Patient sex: M
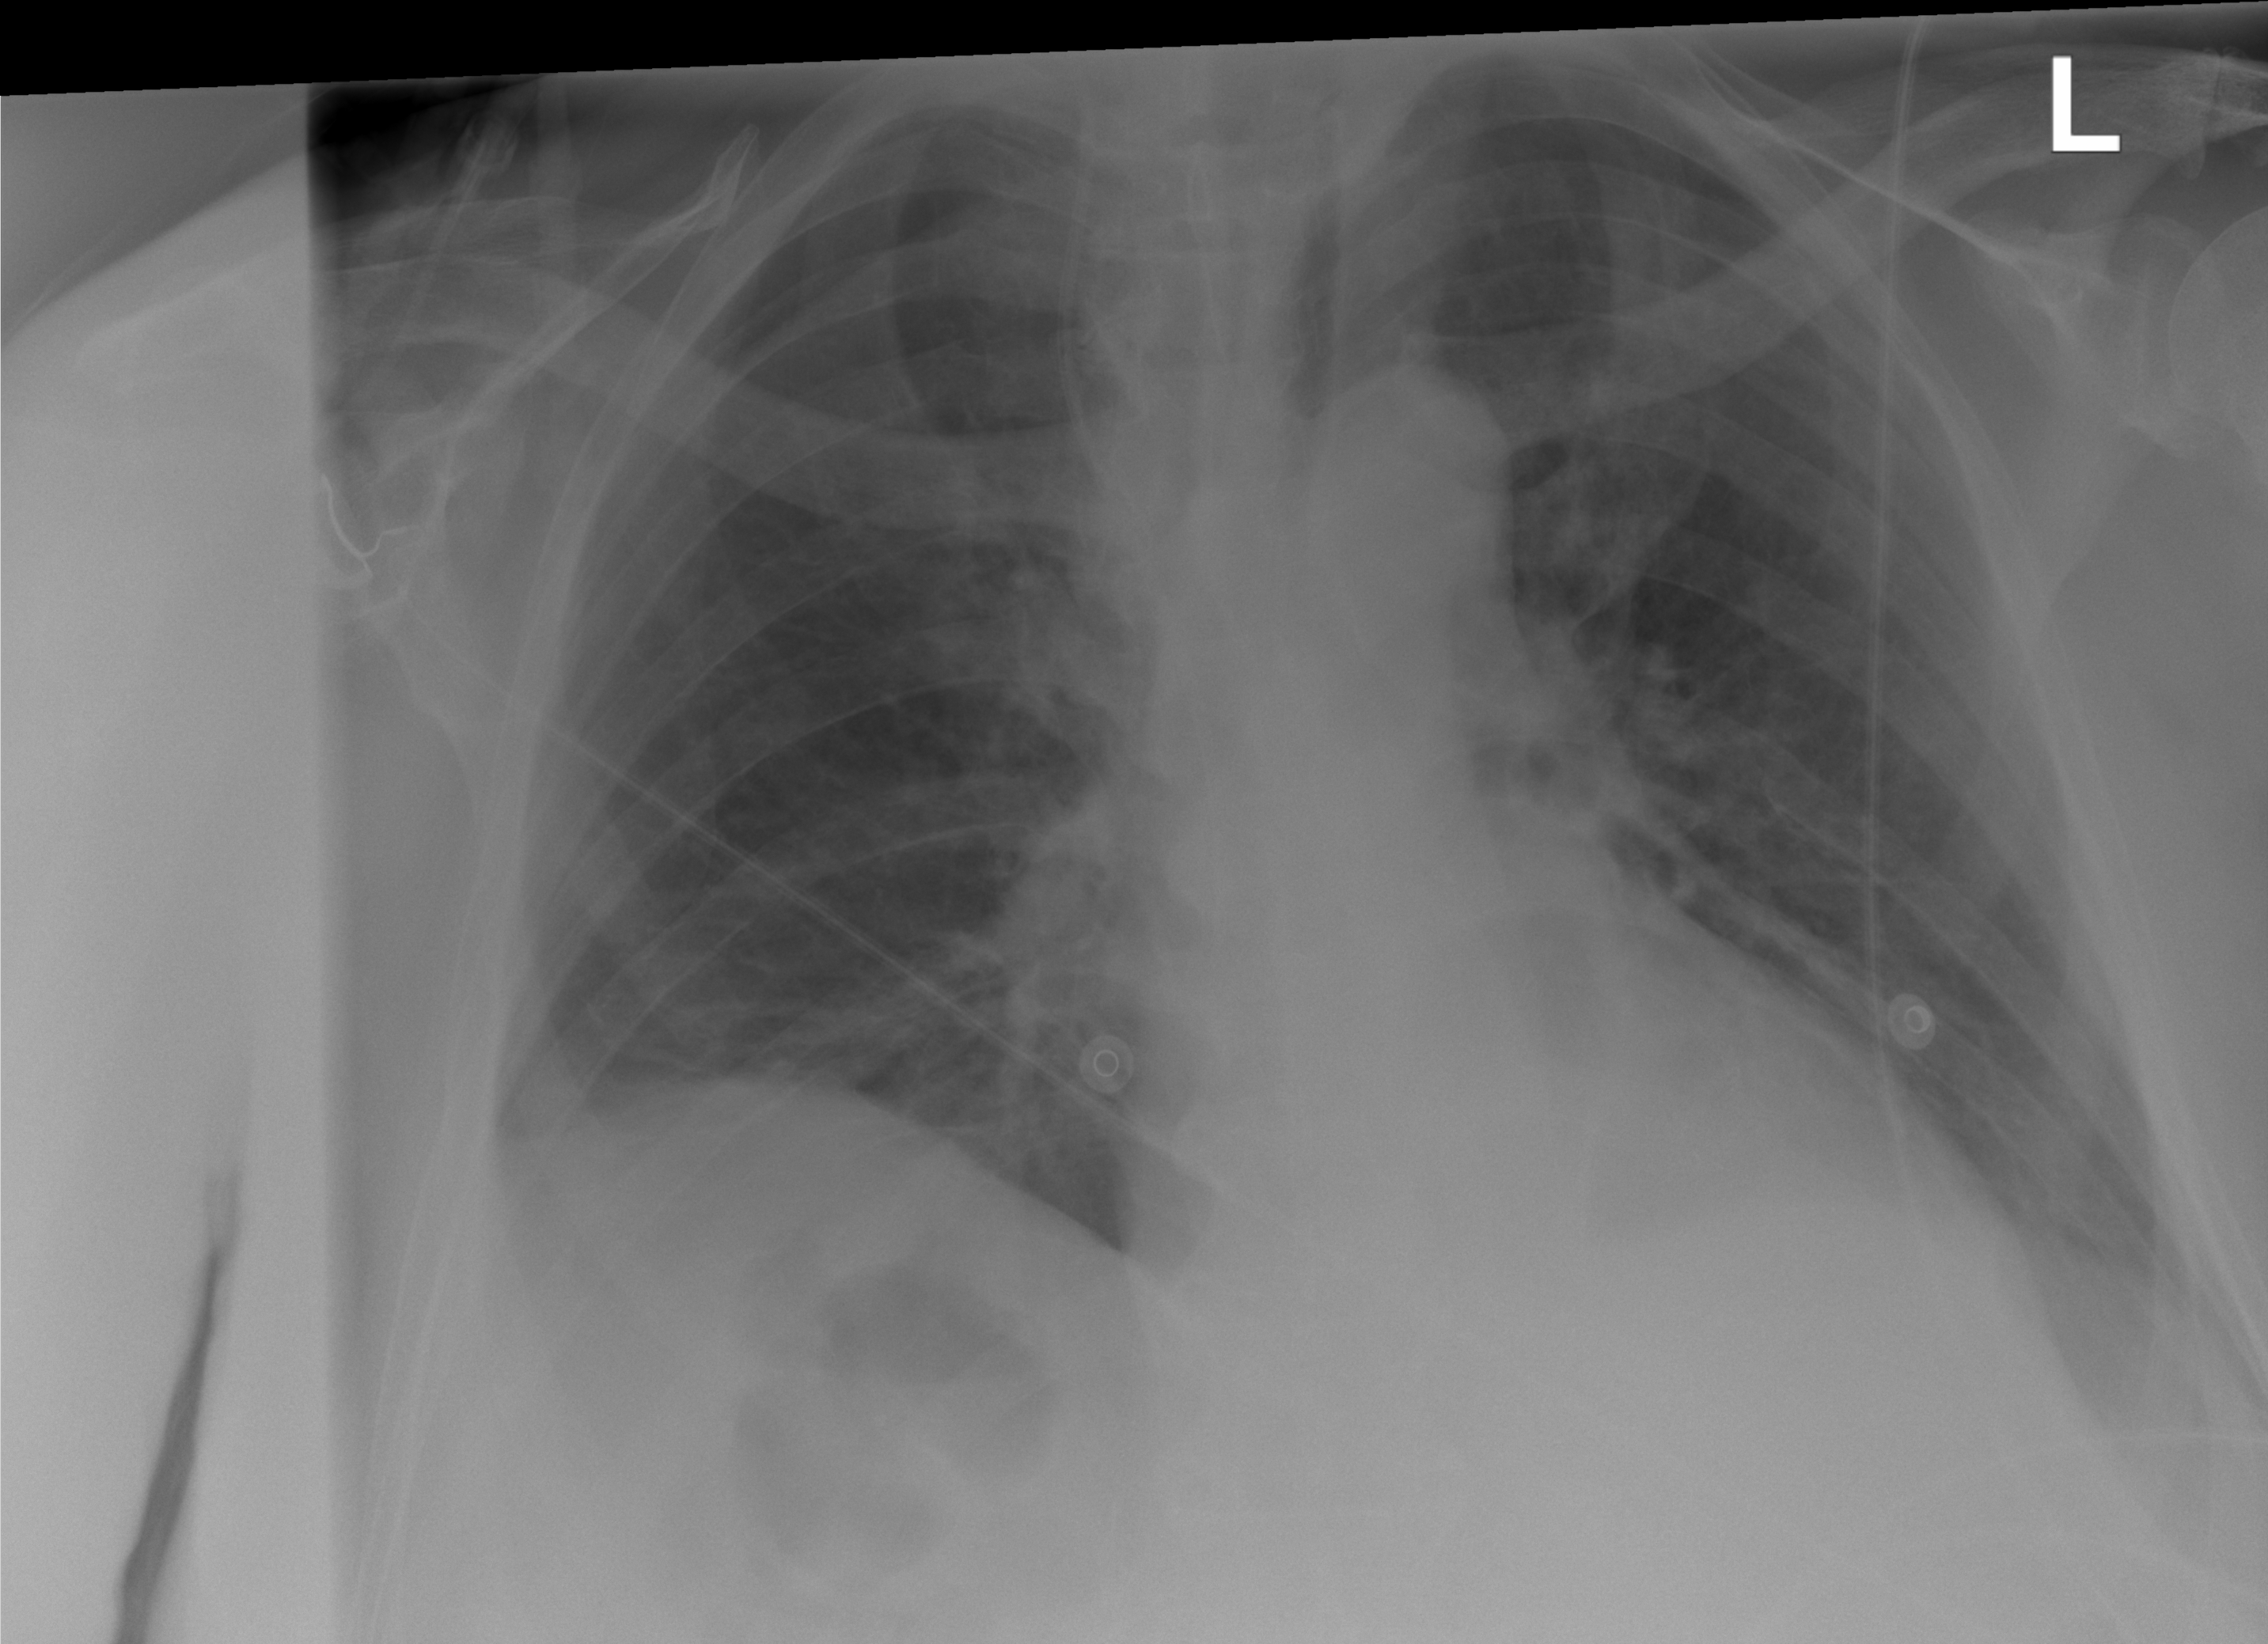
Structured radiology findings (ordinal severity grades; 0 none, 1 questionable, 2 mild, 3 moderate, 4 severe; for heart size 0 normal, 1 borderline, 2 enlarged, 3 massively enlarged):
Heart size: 1
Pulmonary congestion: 0
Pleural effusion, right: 0
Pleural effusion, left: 0
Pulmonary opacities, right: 0
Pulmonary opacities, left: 0
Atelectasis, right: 2
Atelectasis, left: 0